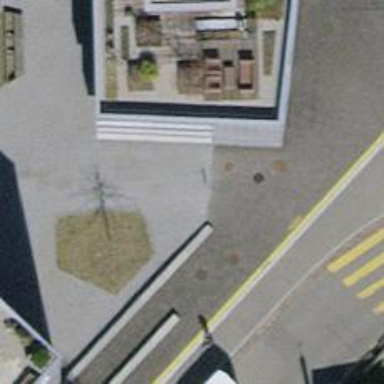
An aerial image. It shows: Bollard.